Chest X-ray. View position: PA
Patient age: 47
Patient sex: F
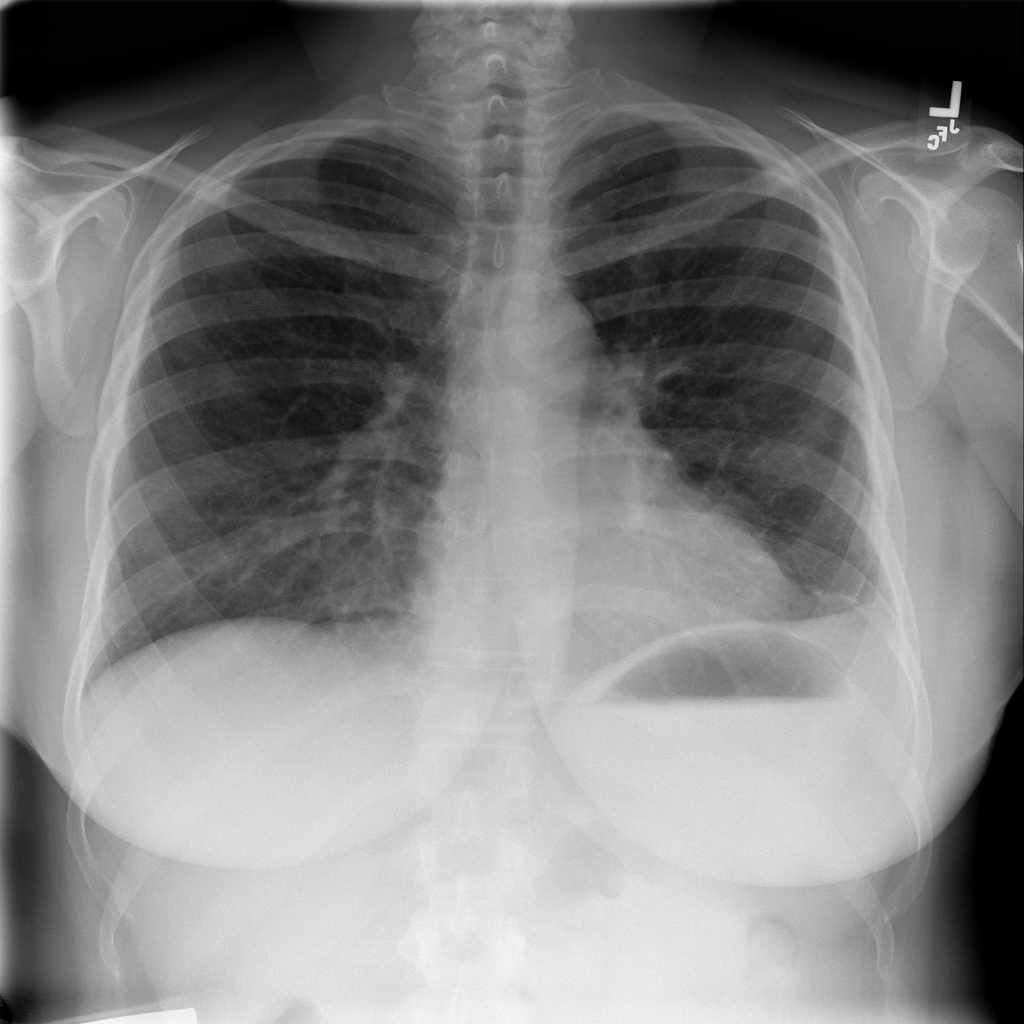
Finding: Pneumothorax